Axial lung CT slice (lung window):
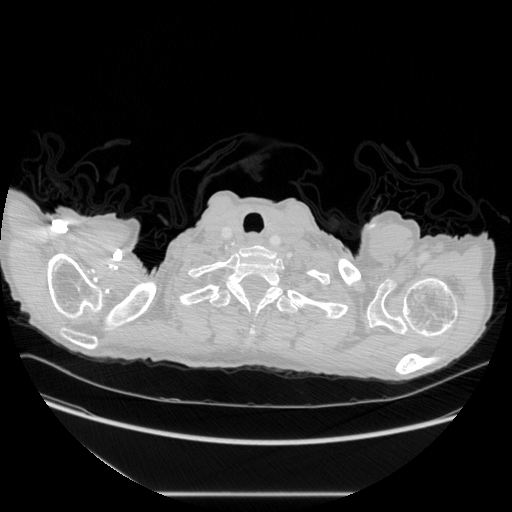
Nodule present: no